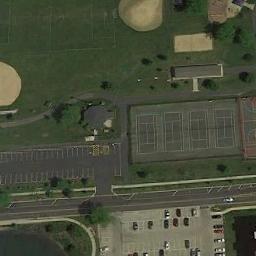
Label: tennis_court